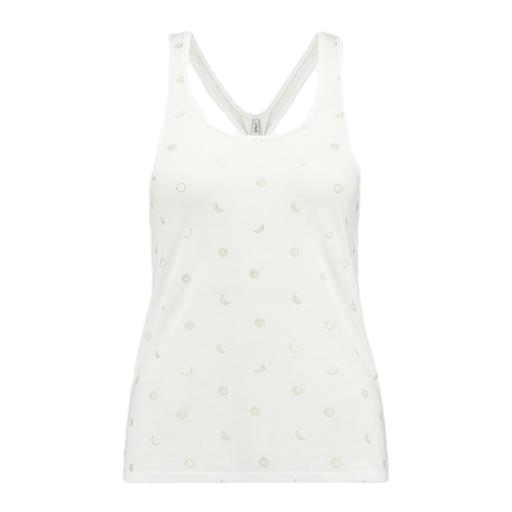
white printed tank top, white coastal blues jersey racerback sleep tank, sleep tank, white background